Brain MRI, t2w sequence, axial 2D slice.
Patient: age 42, sex F, weight 78 kg, height 1.78 m
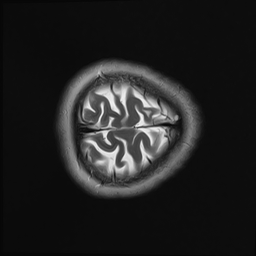